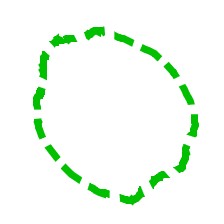
Shape: circle